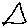
Label: triangle